Field crop: maize
Growth stage: 1
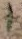
Species: atriplex